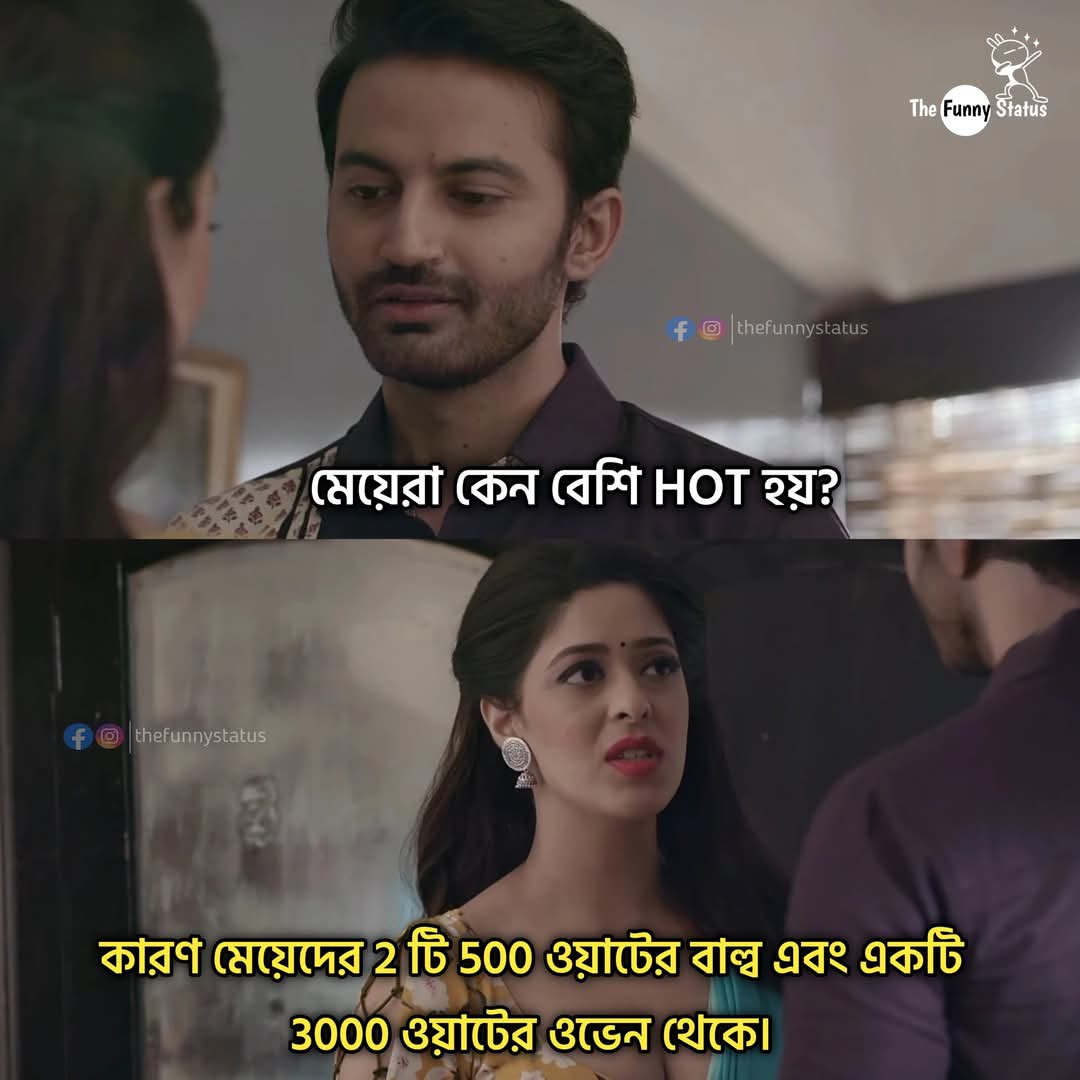
Text: মেয়েরা কেন বেশি HOT হয়?
কারণ মেয়েদের 2 টি 500 ওয়াটের বাল্ব এবং একটি 3000 ওয়াটের ওভেন থেকে।
Label: Non Hate